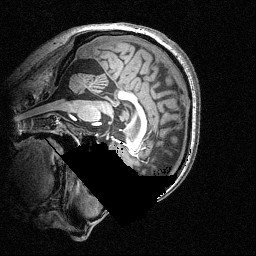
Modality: T1w
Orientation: sagittal
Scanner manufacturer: siemens
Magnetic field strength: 3 T
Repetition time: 1.54 s
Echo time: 0.00304 s